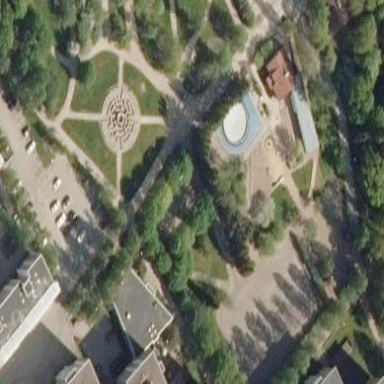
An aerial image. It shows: Park.